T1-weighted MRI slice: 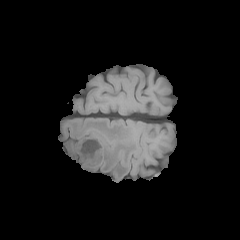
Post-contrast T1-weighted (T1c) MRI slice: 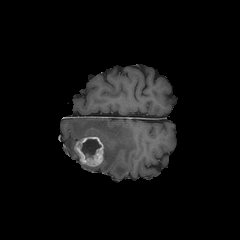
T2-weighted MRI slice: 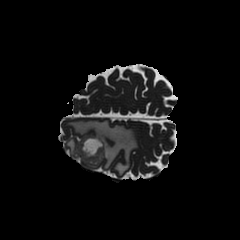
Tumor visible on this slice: yes